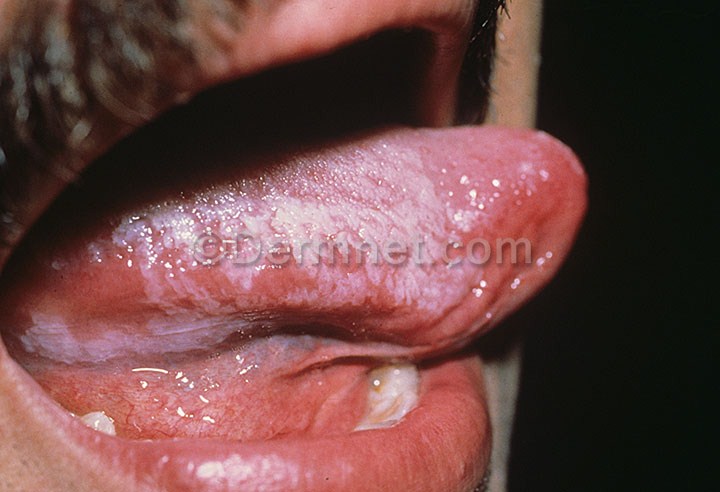
Disease: Herpes HPV and other STDs Photos